Interaction volume radius: 5 \u00c5
Interaction volume height: 20 \u00c5
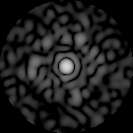
Disorder parameter: 0.8525